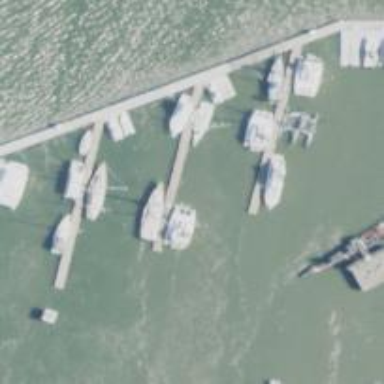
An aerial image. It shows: Man-made pier.